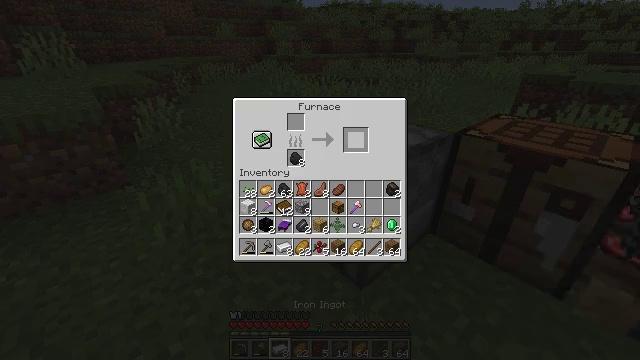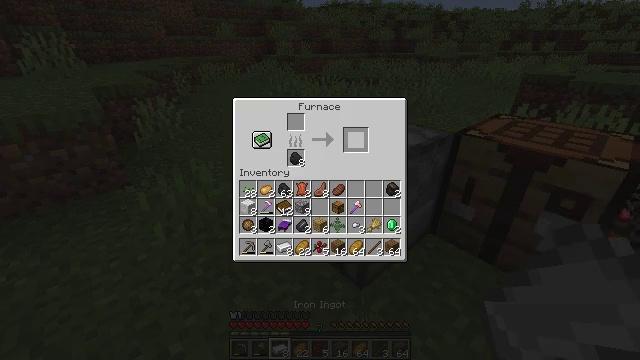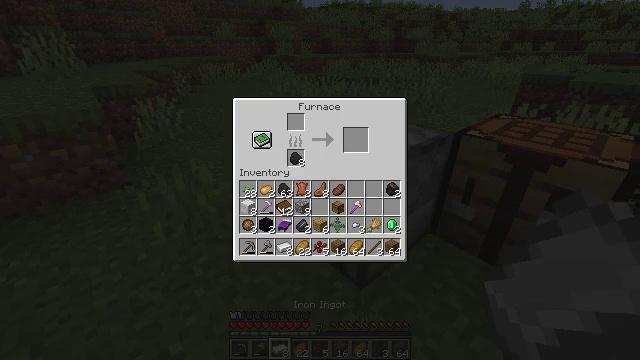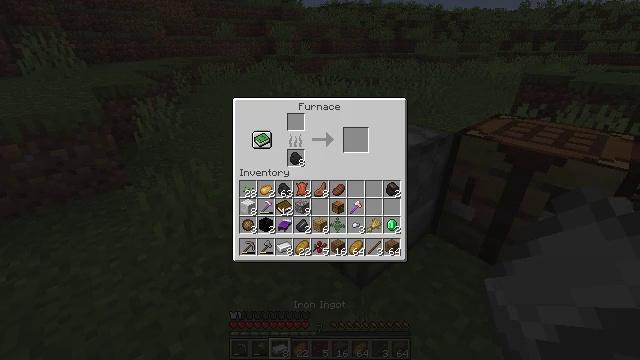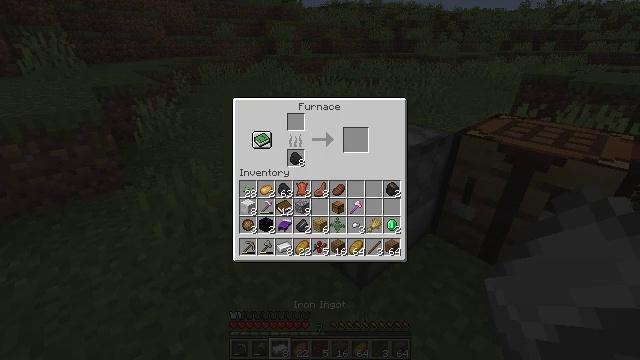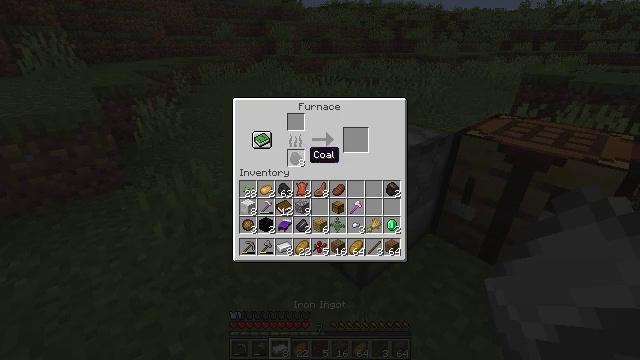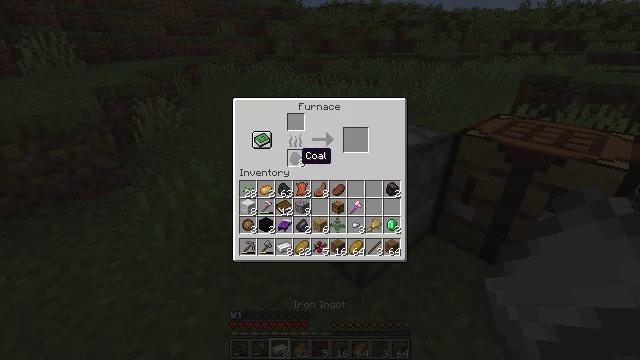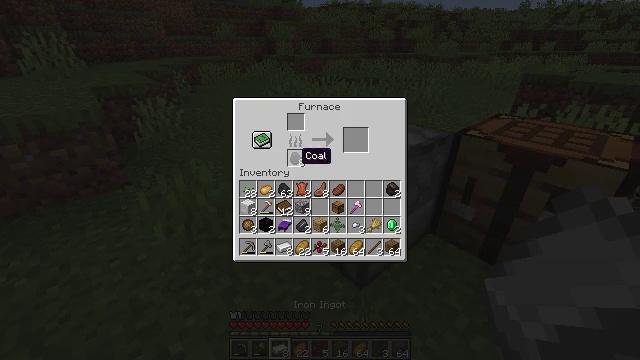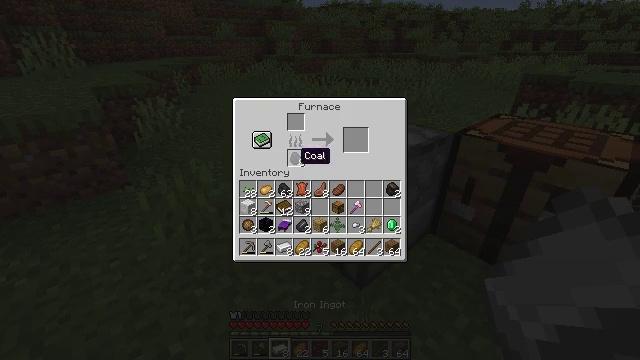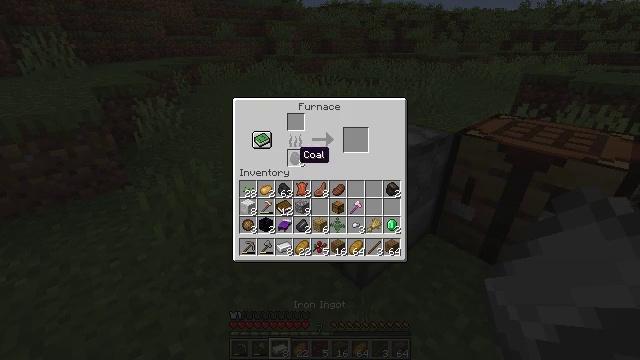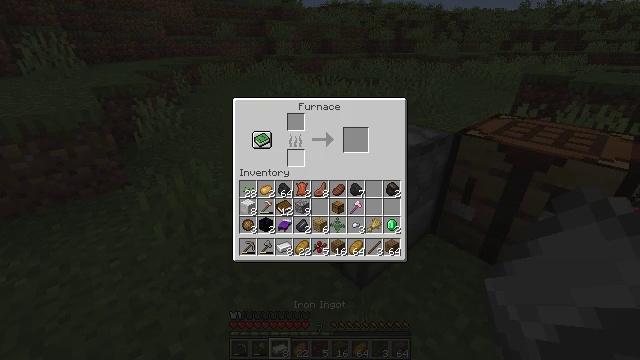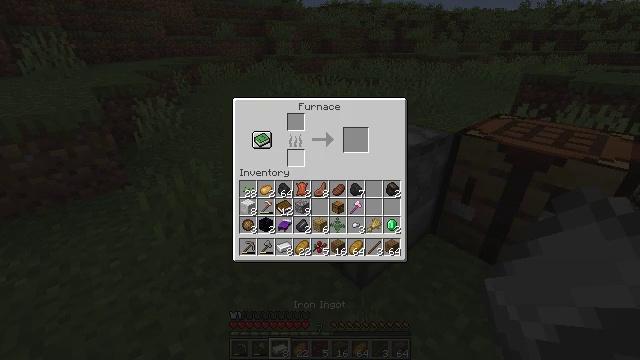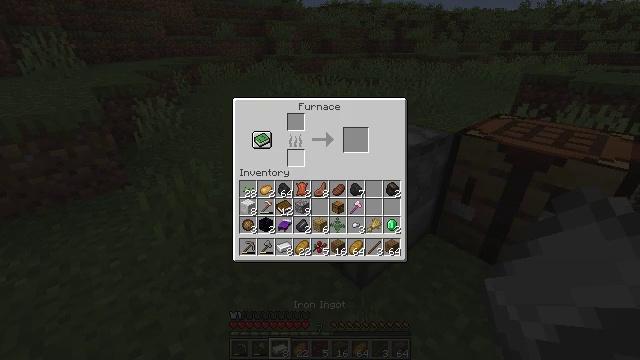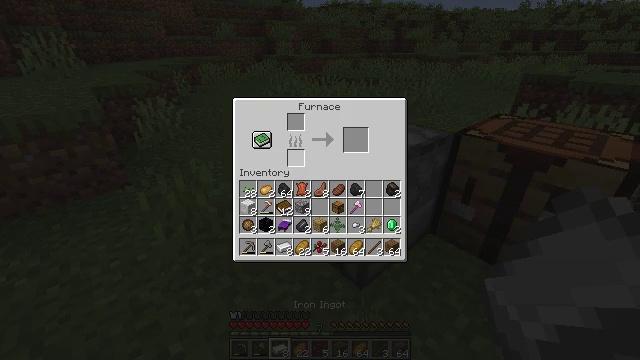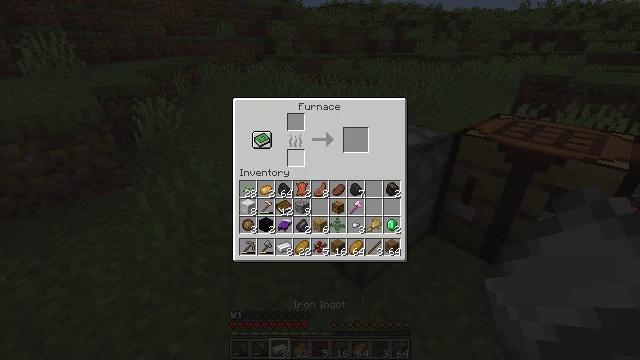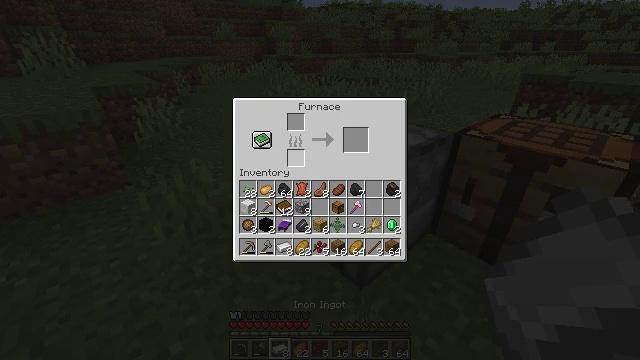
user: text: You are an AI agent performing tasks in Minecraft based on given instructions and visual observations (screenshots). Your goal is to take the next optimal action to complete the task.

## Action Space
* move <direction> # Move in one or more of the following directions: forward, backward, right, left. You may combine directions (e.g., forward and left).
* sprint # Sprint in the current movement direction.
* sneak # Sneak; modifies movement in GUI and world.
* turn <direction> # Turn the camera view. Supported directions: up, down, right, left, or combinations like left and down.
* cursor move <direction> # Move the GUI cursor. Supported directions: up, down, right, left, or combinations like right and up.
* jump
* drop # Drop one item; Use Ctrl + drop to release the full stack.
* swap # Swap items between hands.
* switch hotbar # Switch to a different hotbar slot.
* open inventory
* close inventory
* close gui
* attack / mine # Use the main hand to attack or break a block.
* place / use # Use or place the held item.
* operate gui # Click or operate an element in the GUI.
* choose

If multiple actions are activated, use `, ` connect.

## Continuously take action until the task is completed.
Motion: motion action
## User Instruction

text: Smash the furnace to retrieve it.
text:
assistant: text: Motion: sneak, open gui
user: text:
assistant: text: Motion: cursor move left
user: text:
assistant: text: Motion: cursor move left
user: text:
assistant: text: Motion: cursor move left
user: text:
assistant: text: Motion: cursor move left
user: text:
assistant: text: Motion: cursor move left
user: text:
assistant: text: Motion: sneak
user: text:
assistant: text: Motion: sneak
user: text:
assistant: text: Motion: sneak
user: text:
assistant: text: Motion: sneak, operate gui
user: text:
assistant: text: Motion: sneak, operate gui
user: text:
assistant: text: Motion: sneak
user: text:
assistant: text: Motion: sneak
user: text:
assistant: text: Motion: sneak
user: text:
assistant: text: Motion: sneak
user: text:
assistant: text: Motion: sneak
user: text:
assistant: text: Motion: sneak
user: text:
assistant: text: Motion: no_op
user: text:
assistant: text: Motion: no_op
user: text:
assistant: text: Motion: no_op
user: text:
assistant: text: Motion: no_op
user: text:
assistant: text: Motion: no_op
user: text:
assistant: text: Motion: no_op
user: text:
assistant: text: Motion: cursor move right
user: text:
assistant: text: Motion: no_op
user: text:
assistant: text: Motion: no_op
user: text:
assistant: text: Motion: no_op
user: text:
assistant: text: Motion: no_op
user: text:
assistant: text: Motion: no_op
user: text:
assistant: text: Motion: no_op